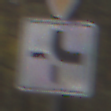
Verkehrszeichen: VerlaufVorfahrtsstrasse4
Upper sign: VorfahrtGewaehren
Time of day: MorningAfternoon
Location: Outdoor (Nature)
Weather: Overcast
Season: Autumn
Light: Natural